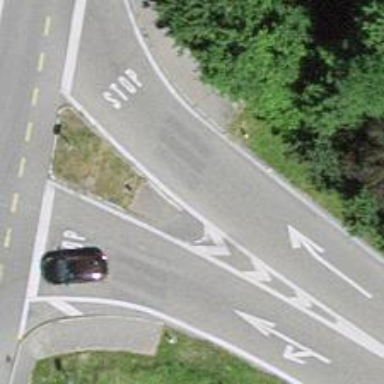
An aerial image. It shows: Unmarked crossing on the road.